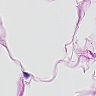
Metastatic tissue present: no